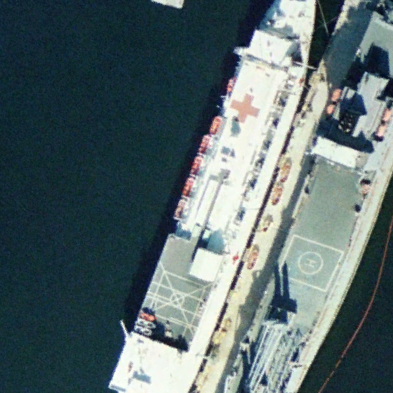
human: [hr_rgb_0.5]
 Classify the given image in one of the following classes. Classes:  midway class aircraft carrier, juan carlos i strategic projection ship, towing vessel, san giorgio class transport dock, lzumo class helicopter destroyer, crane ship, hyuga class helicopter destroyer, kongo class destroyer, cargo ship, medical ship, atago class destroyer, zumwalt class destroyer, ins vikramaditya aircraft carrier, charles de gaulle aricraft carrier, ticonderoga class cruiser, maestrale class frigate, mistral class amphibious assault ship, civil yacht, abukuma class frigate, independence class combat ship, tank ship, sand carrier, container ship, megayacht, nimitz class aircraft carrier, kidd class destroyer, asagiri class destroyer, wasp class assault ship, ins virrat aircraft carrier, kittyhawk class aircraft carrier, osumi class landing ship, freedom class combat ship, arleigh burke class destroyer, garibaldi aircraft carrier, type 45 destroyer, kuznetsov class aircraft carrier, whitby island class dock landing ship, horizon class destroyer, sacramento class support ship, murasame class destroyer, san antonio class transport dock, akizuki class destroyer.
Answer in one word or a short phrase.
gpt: Medical ship